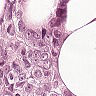
Metastatic tissue present: yes